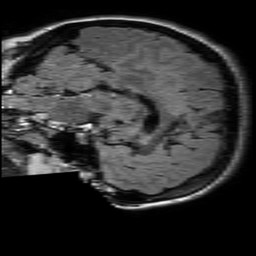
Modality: FLAIR
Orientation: sagittal
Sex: female
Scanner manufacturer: philips
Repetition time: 11 s
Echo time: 0.125 s